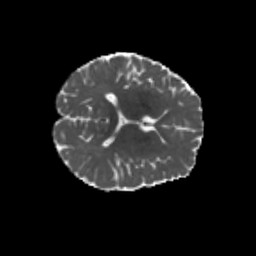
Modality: MD
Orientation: axial
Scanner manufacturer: siemens
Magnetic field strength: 3 T
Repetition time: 4.16 s
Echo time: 0.0806 s